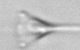
Label: Asterionellopsis_glacialis